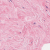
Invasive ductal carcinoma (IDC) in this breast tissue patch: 0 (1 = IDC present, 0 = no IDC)